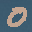
Label: 0